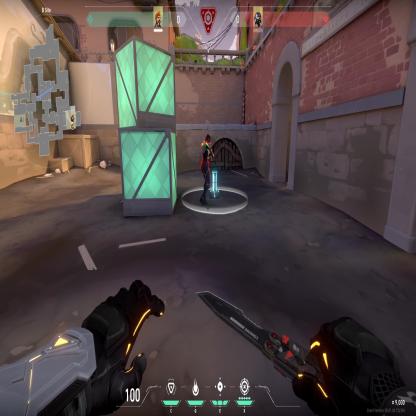
Label: enemy ; planted spike